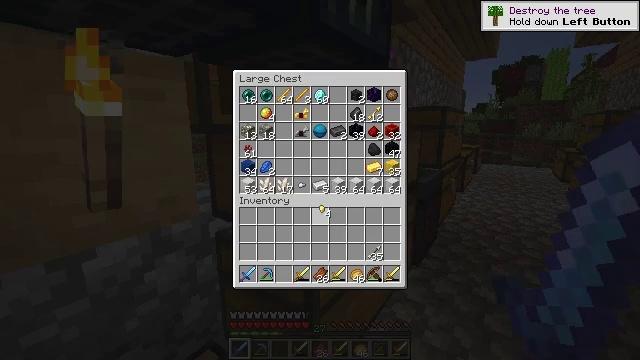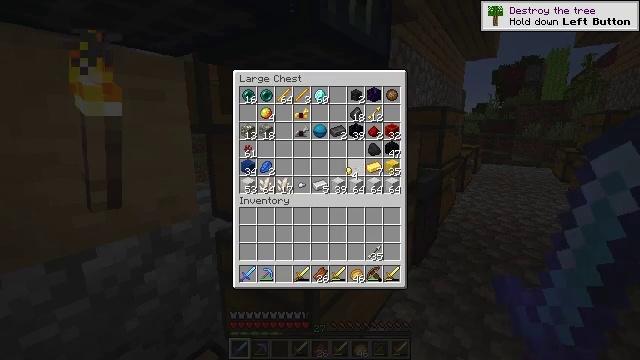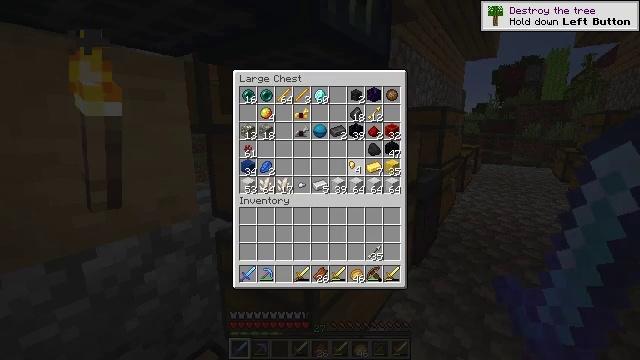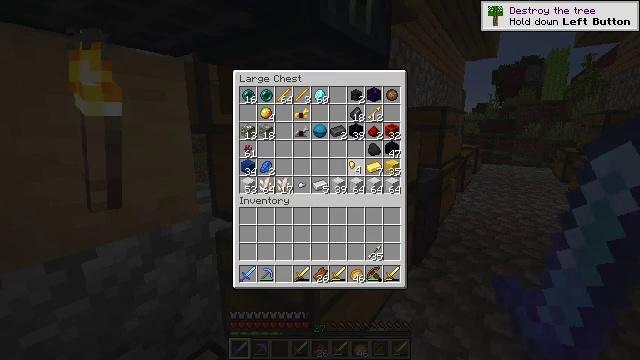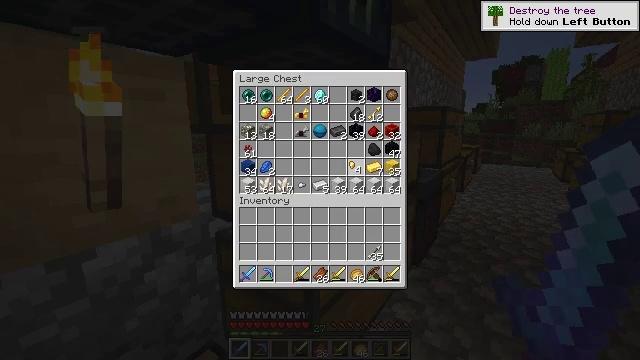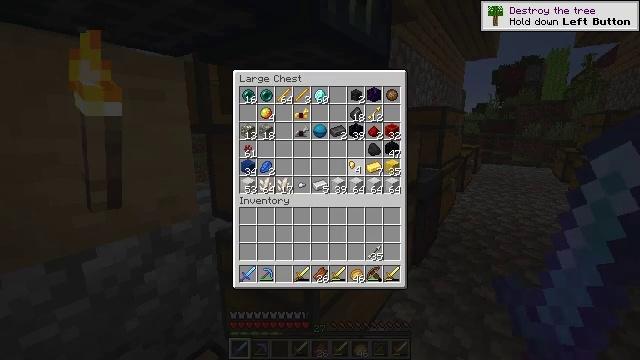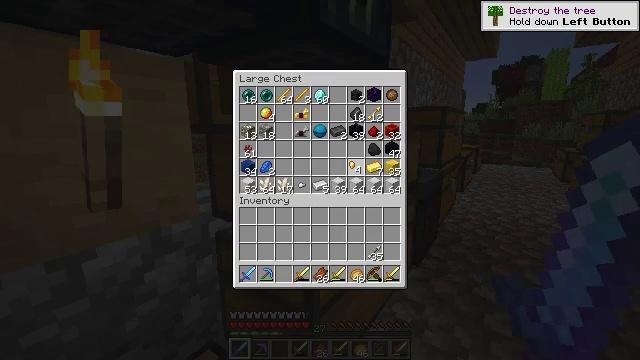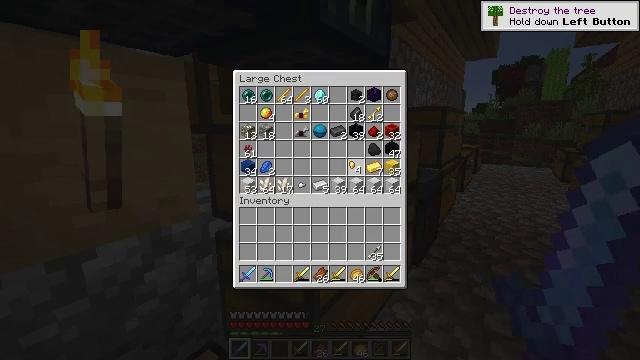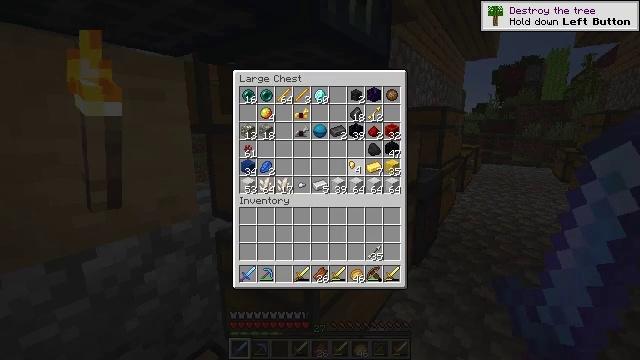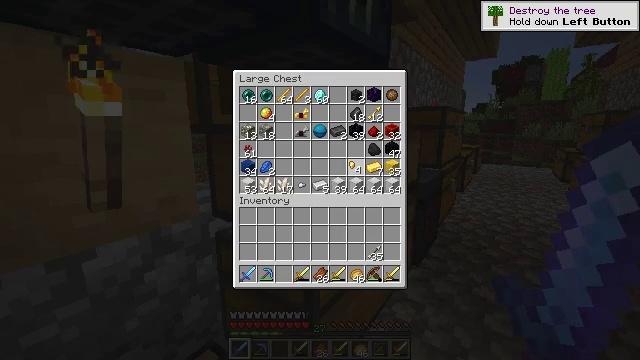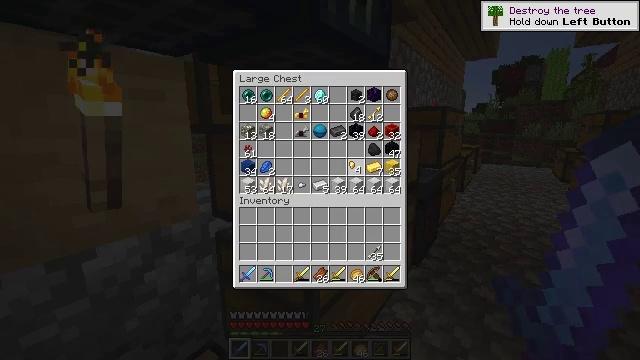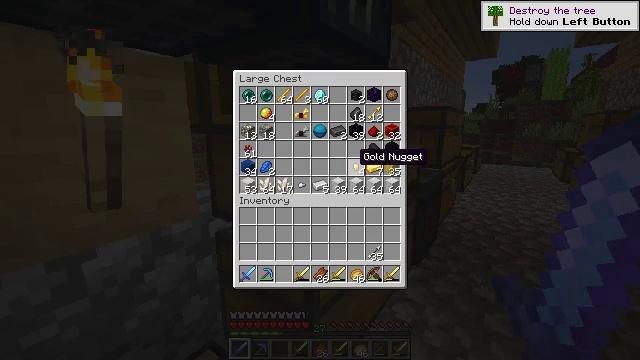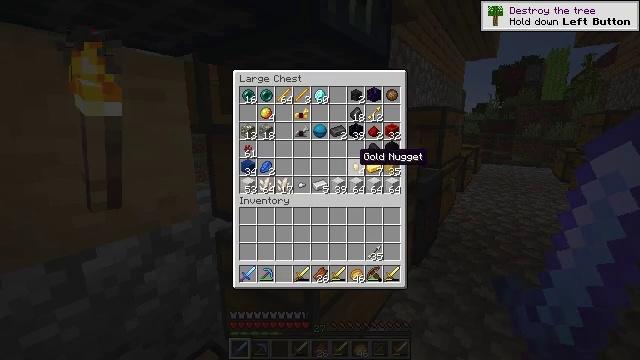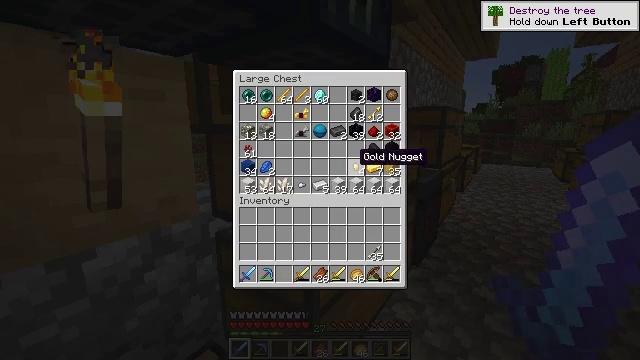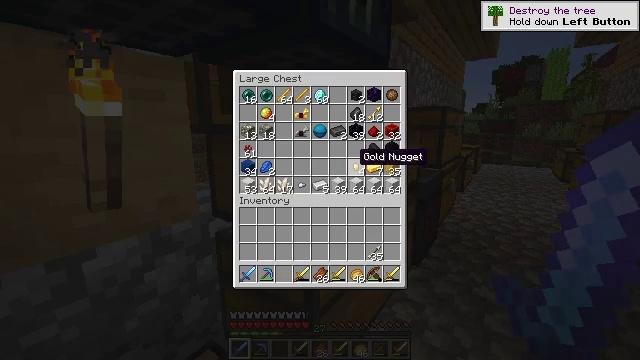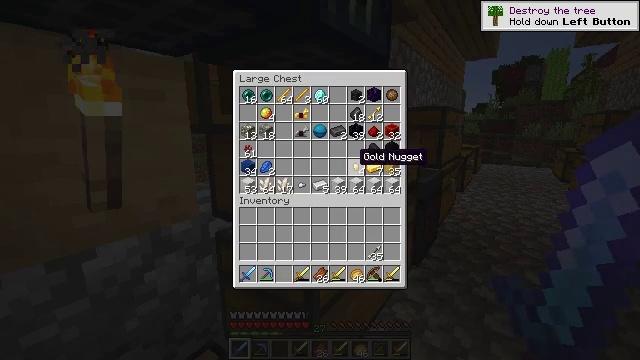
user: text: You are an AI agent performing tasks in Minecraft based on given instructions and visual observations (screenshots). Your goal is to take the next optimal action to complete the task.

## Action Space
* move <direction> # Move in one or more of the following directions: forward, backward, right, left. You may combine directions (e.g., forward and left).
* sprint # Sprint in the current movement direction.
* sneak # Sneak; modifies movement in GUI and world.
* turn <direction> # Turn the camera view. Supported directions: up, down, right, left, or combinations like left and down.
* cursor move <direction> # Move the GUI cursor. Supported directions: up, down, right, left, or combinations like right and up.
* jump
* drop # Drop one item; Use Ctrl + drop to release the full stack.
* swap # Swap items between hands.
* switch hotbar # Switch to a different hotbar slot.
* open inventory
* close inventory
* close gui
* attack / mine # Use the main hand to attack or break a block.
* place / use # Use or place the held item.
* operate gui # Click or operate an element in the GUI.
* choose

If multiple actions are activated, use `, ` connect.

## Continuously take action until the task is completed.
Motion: motion action
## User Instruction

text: Break the sugar cane.
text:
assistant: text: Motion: open gui
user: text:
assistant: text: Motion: no_op
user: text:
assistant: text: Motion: no_op
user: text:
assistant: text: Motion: no_op
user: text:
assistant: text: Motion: no_op
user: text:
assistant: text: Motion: no_op
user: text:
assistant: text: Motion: no_op
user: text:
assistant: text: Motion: no_op
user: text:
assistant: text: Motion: operate gui
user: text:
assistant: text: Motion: operate gui
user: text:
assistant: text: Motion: no_op
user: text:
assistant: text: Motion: no_op
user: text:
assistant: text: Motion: no_op
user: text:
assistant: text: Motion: no_op
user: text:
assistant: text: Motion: no_op
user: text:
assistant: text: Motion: no_op
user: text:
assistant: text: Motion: no_op
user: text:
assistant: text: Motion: turn left, close gui
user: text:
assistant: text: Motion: turn left and down, open inventory
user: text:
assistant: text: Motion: turn left
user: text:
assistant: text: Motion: turn left
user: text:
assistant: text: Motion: turn left
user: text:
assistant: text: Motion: turn left
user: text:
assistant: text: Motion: turn left
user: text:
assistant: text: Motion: turn left
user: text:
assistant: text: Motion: move forward, turn left
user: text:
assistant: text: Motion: move forward
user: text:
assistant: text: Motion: move forward
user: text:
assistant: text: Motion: no_op
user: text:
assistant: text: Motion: no_op